Question: I have an image and text beside it with this code. A sample can be seen <URL>:

The problem is that the text is starting from the center of the image (on the right side) whereas i want the text to start from the top right-hand side of the image.
Here is my code:
'''
<table width="550">
<tr>
<td>
<div id="i1">
<img src="<? echo $row_array[3];?>" height="225" width="225">
</div>
</td>
<td>
<div id="i2">
<span style="position: relative; top: 0px; left: 0px;">
<? echo $row_array[4];?>
</span>
</div>
</td>
</tr>
<tr></tr>
<?} ?>
</table>
'''
I have even tried to remove span but it still shows the same way.
i1 in css: 'margin-left:0px;'
i2 in css:
'#i2 { display: inline; margin: 0px 0px 0px 0px; padding:0px 0px 0px 0px; }'
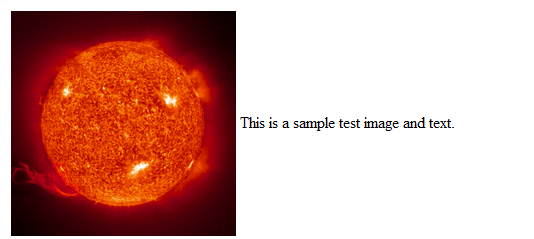
Answer: I think, unless I'm missing something, that the following should achieve your aims:
'''
td {
vertical-align: top;
}
'''
This will obviously apply to 'td's, so you may wish to specify a particular class or id.